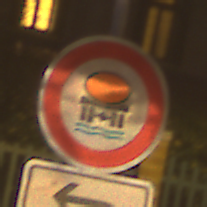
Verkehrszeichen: VerbotFahrzeugeWassergefaehrdenderLadung
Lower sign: RichtungsangabeDurchPfeile2
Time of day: Night
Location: Outdoor (Urban)
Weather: Clear
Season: NotSpecified
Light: Artificial